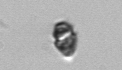
Label: Heterocapsa_rotundata